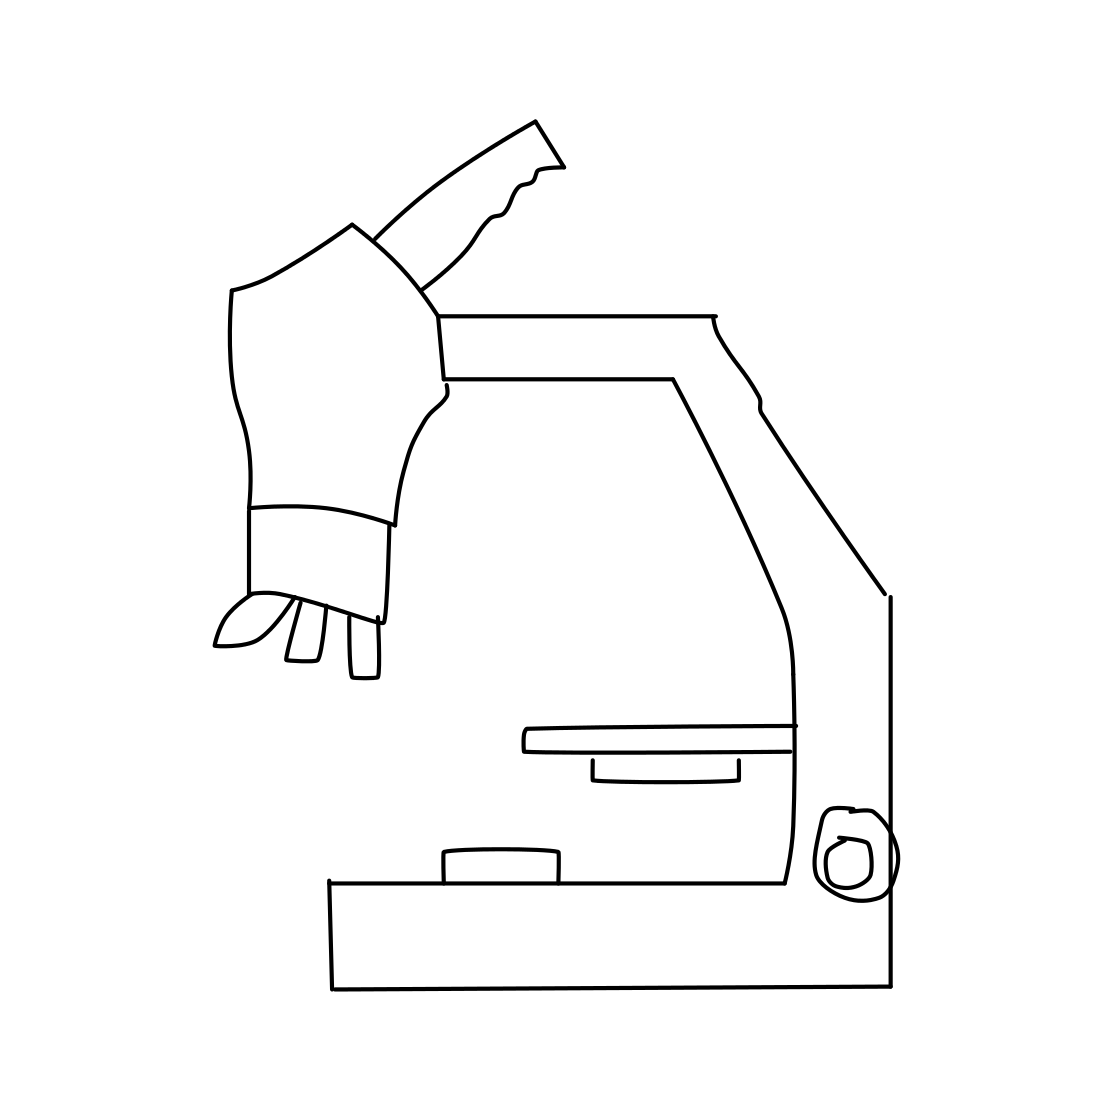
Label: microscope